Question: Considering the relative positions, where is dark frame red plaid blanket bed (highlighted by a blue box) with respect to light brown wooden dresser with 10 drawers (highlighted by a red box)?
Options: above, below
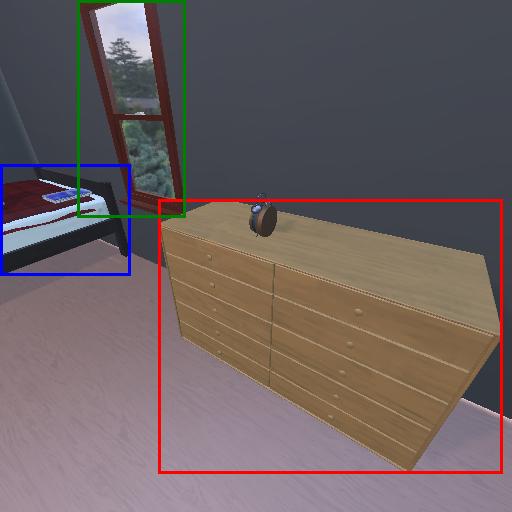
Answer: above